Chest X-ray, AP view. Patient: 53 years old, sex M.
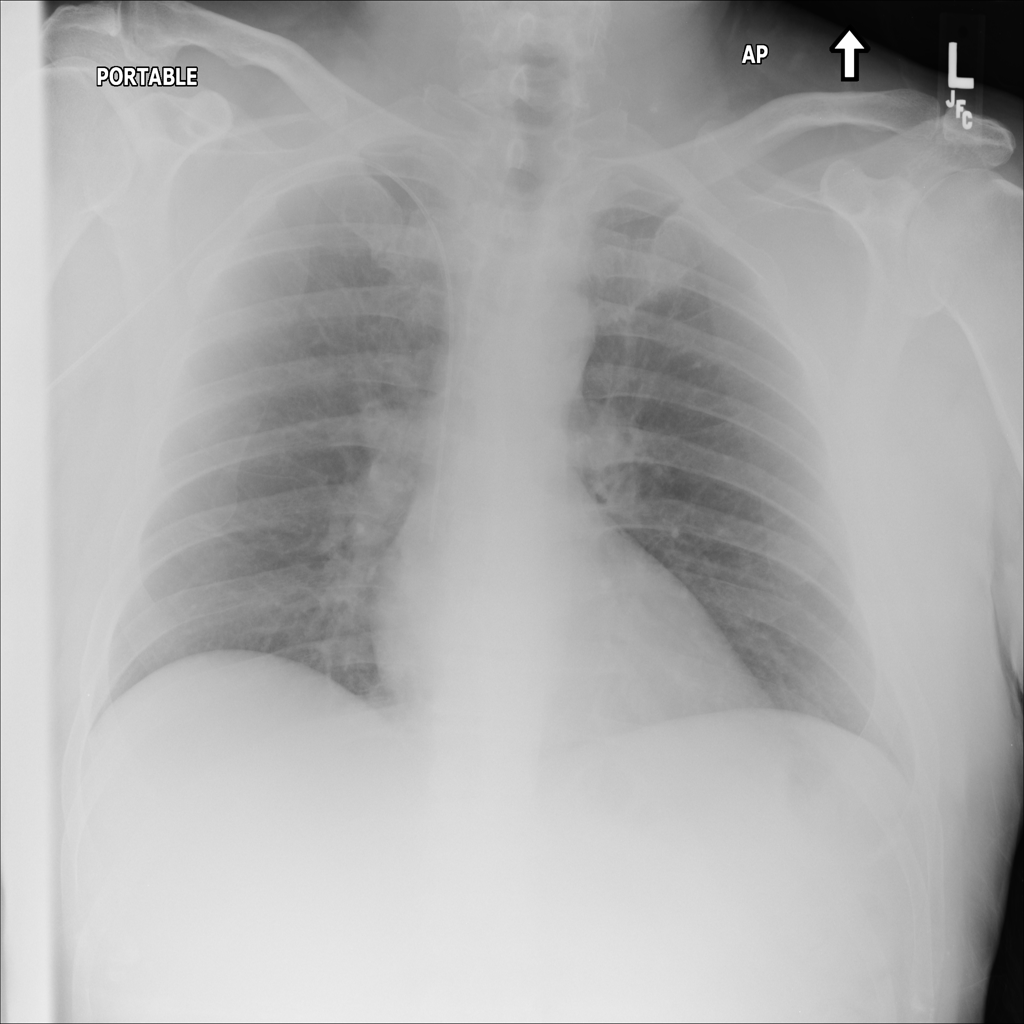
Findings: No Finding